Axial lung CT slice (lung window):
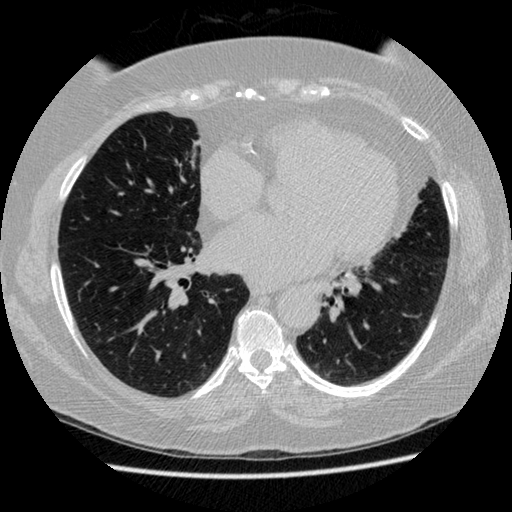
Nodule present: no